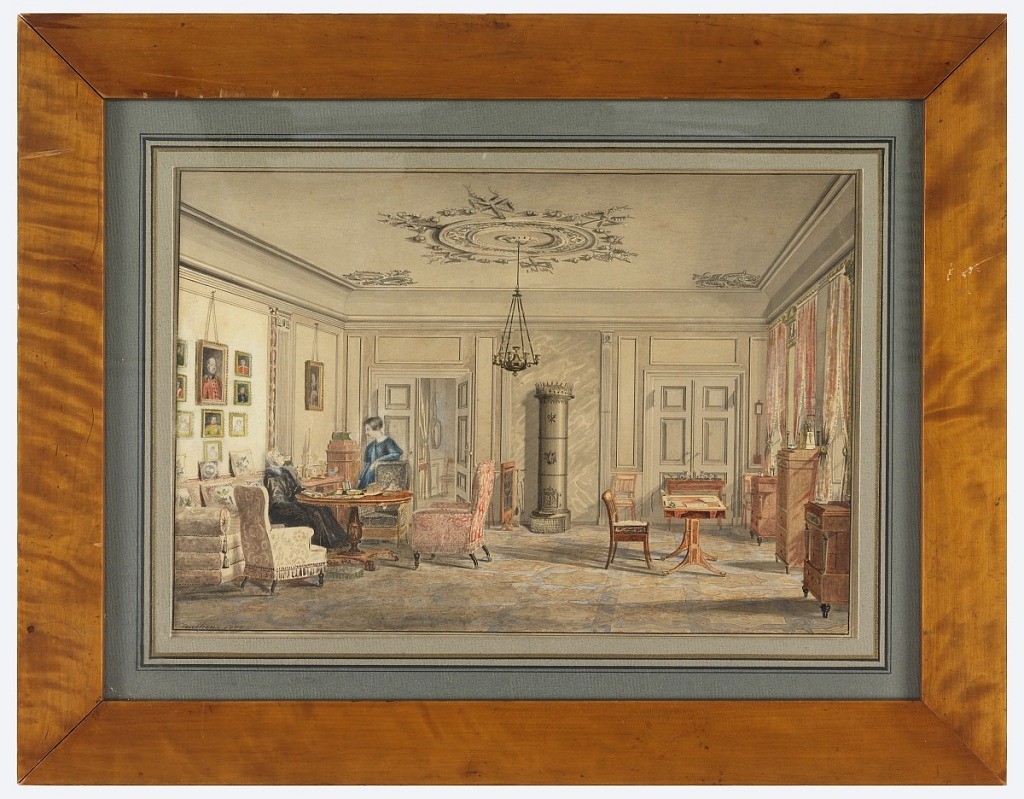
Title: Interior in the House of Lord Chamberlain O'Neill, Strandraede, Copenhagen
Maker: Christian Olavius Zeuthen, Danish, 1812 - 1890
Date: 1844
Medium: Pen and brush and black ink, watercolor, graphite on paper
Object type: Drawing
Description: Sitting room in subdued tones of gray, plaster-work ceiling, a metal chandelier suspended from center.  At left, a sofa and three chairs form a conversation group around a pedestal table.  One woman sits on sofa, another stands to her left and leans on an armchair.  A group of portraits hang behind sofa.  A tall metal stove and fire screen at rear center.  Desk and chair in front of windows at right which are draped with red-and-white-stripped textile.  Parital view of room through open door at rear, left.